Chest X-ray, PA view. Patient: 50 years old, sex M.
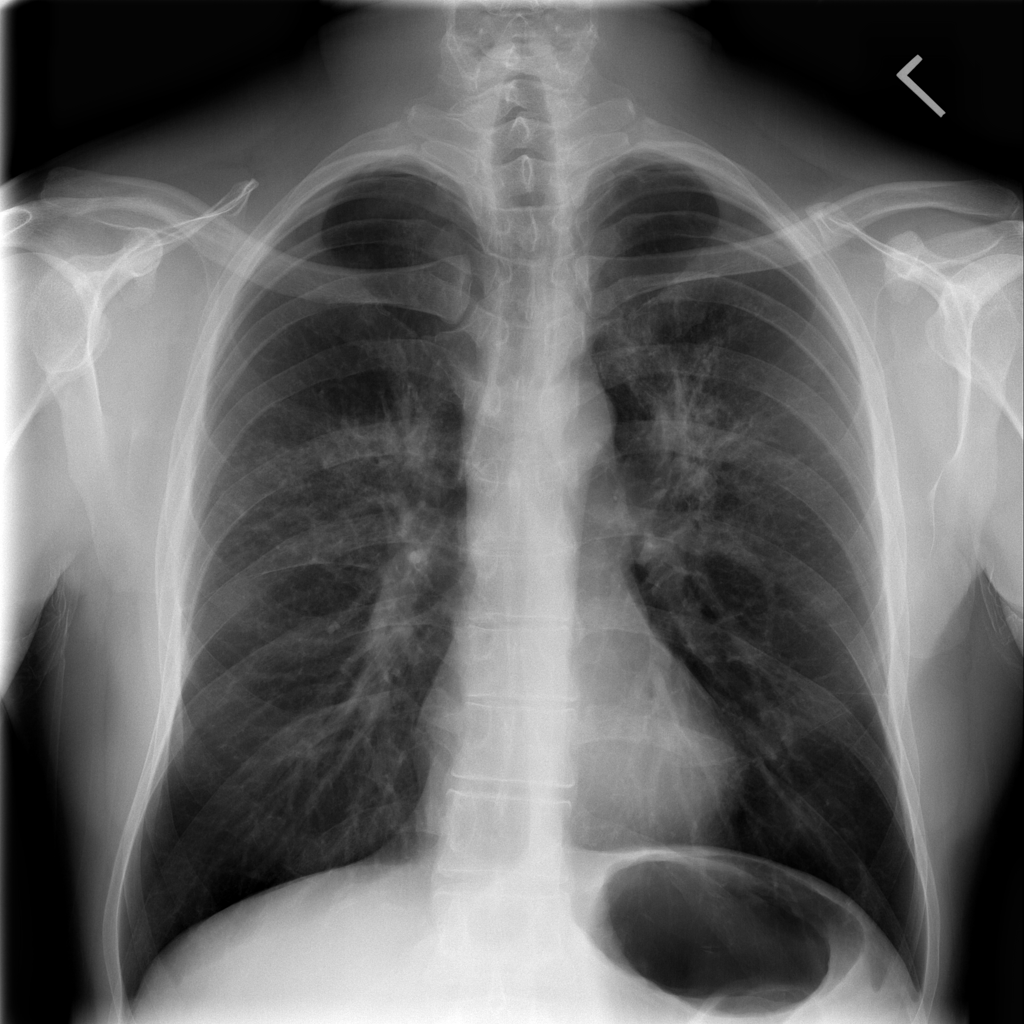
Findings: Consolidation, Infiltration